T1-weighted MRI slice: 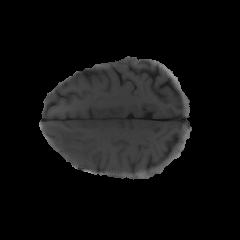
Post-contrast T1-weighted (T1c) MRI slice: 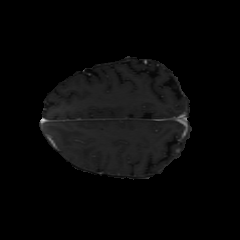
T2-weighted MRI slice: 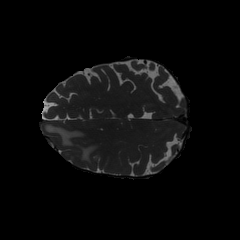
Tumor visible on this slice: yes